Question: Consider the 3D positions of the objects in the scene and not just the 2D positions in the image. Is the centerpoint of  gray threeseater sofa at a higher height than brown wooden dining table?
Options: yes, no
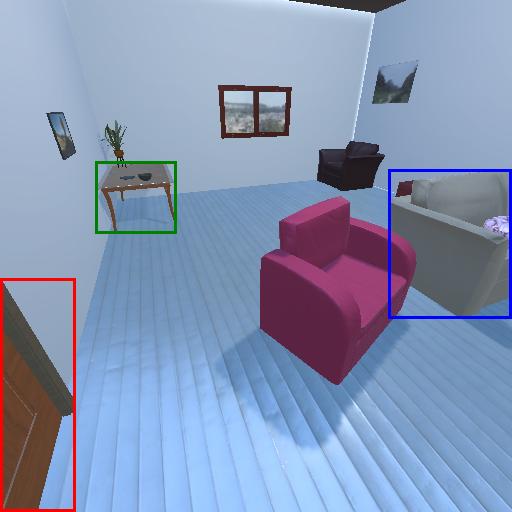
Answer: yes